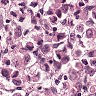
Metastatic tissue present: yes